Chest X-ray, PA view. Patient: 35 years old, sex F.
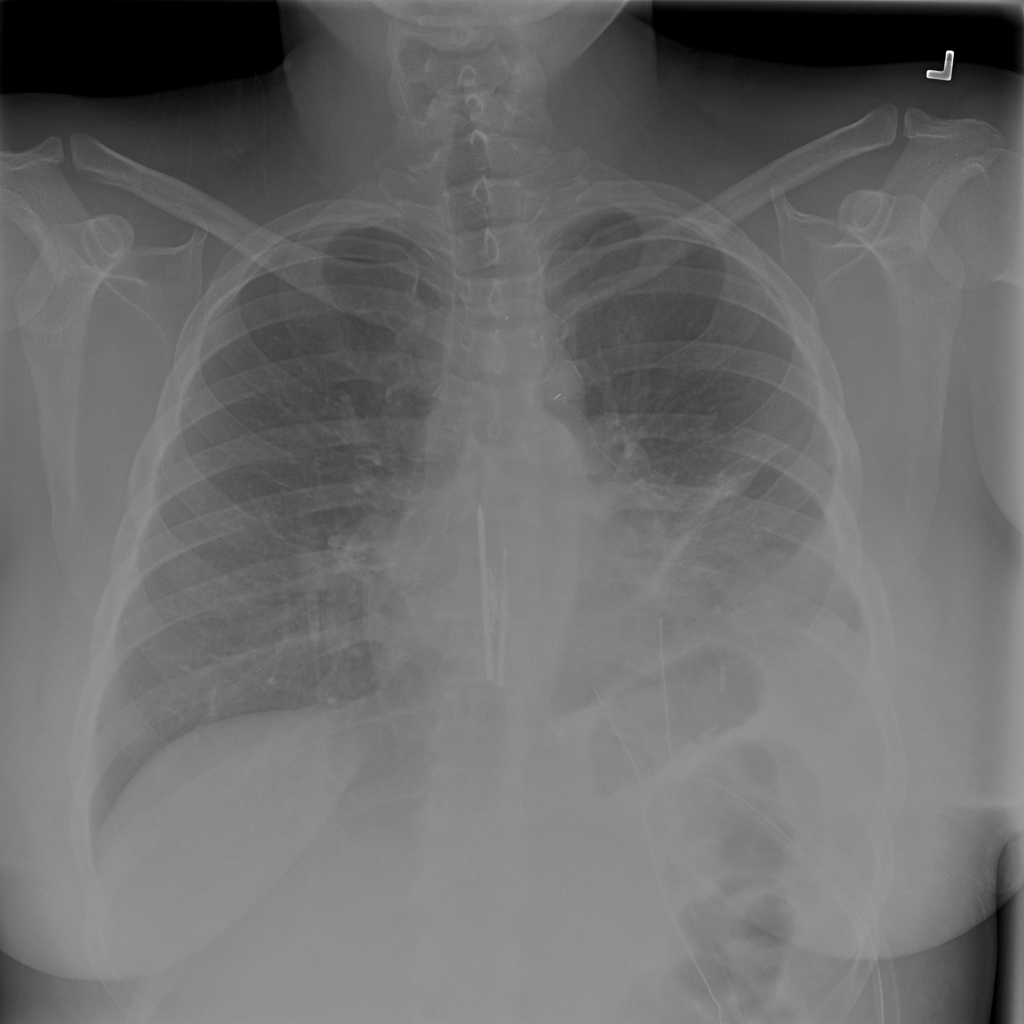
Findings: No Finding